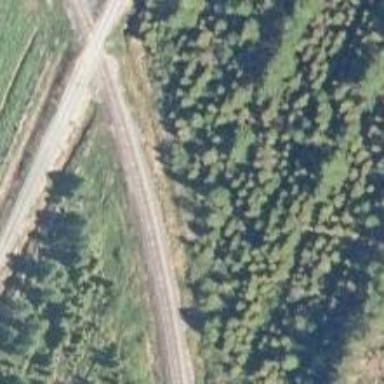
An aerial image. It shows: Railway track classified as Class A.